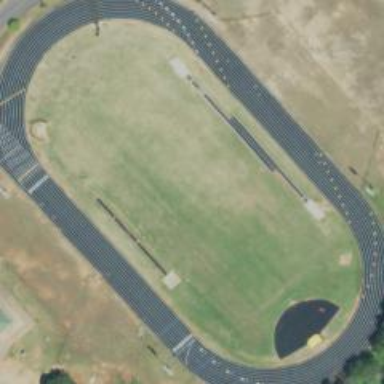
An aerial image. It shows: Athletics track located in leisure land area.